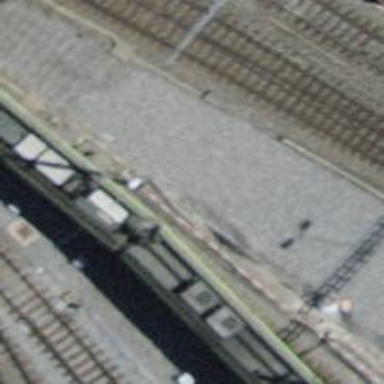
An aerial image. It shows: Railway switch.